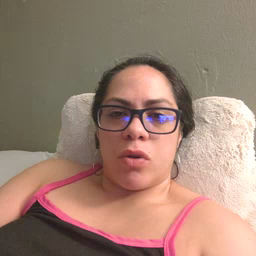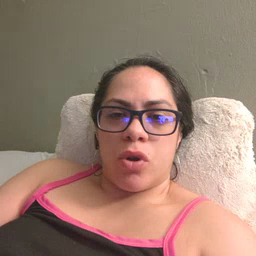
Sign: blow